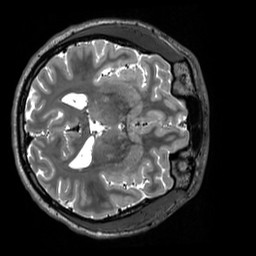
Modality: T2w
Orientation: axial
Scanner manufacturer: siemens
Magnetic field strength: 3 T
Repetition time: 3.2 s
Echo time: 0.451 s